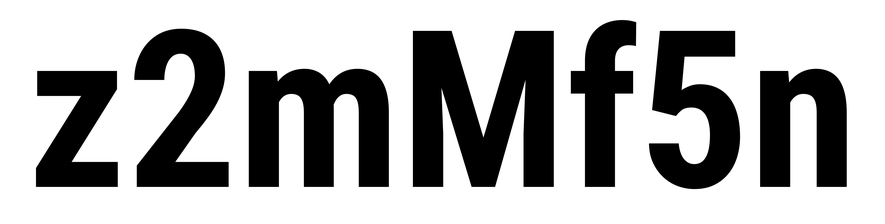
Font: Roboto_Condensed_Bold